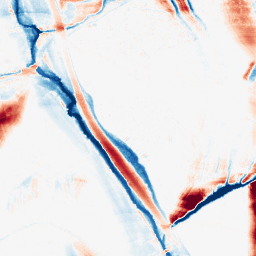
Category: morphological
Decomposition family: morphological_ellipse
Decomposition parameters: operation: average
width: 10
height: 50
Upsampling method: sinc_blackman
Upsampling parameters: scale: 4
kernel_size: 16
Upsampling scale: 4